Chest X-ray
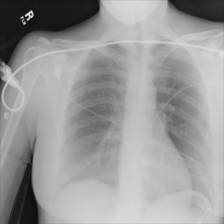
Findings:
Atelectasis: negative
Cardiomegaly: negative
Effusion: negative
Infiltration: negative
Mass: negative
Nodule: negative
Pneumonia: negative
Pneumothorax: negative
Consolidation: negative
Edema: negative
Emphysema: negative
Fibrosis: negative
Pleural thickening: negative
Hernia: negative